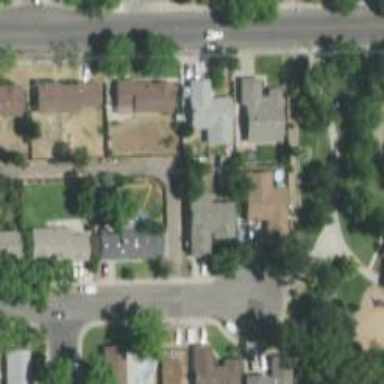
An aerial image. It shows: Alley classified as service road.